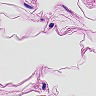
Metastatic tissue present: no